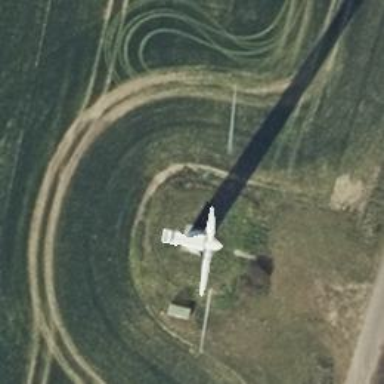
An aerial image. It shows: Wind generator powered by horizontal-axis wind turbine.